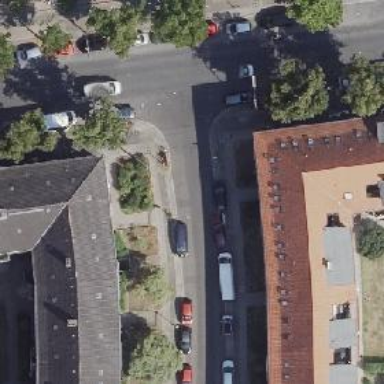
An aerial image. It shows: There is parking obstacle present.